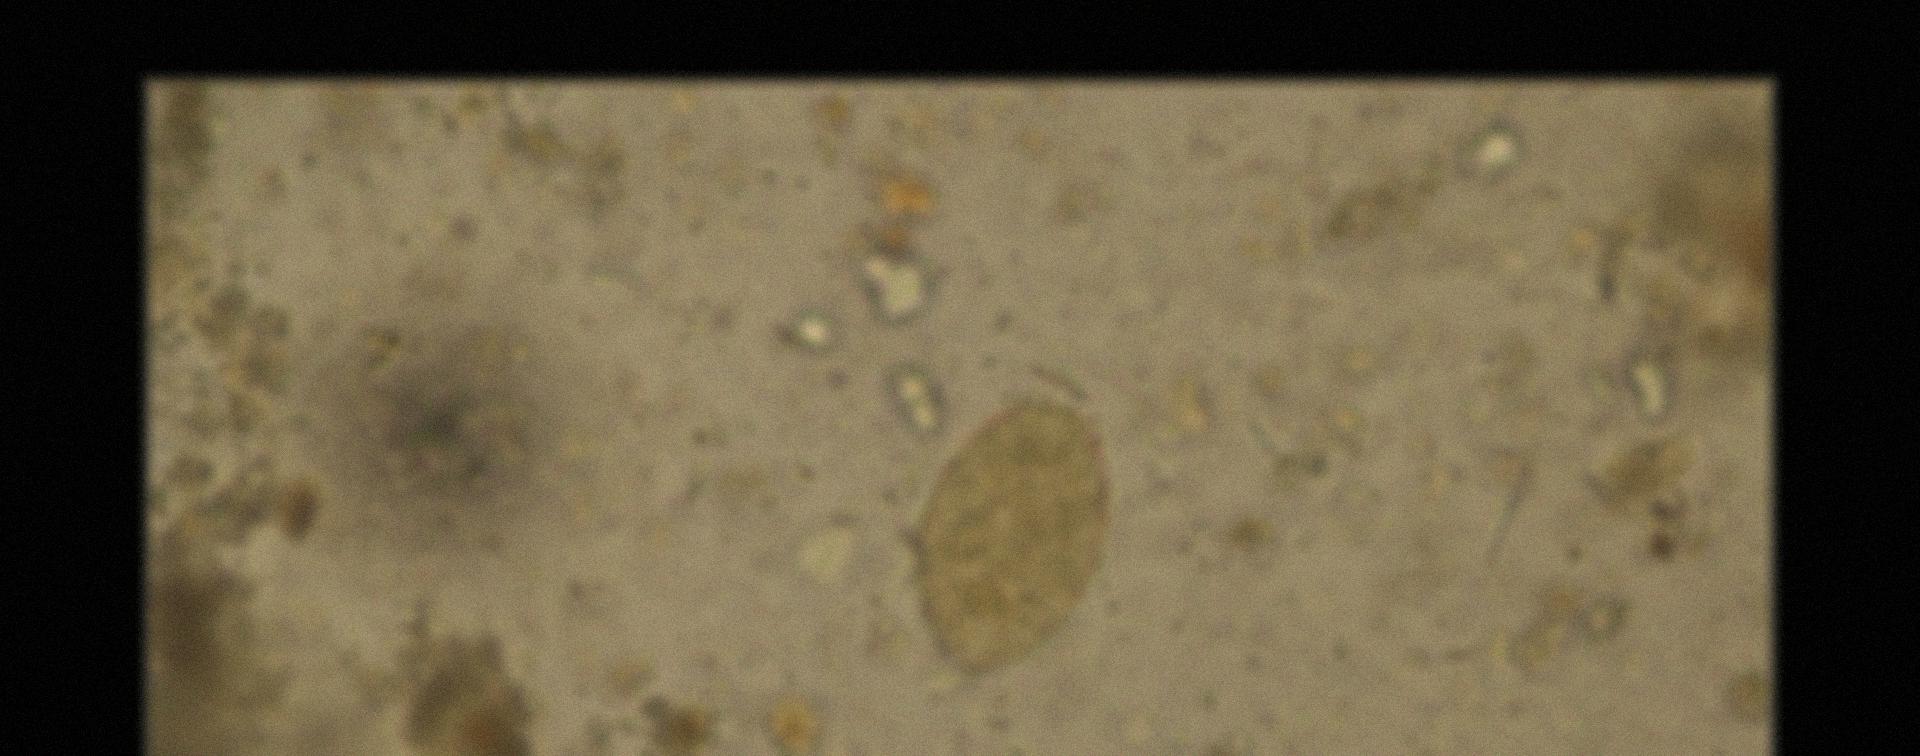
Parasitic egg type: Fasciolopsis buski